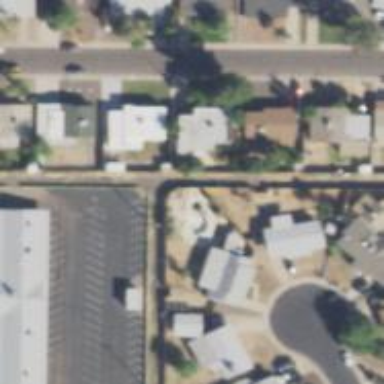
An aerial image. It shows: Alley classified as service road.